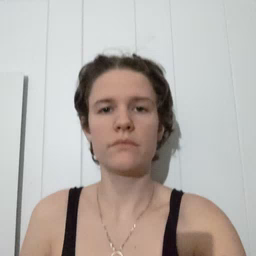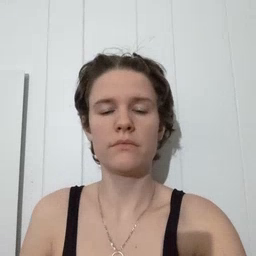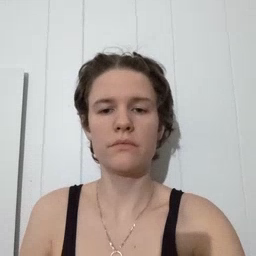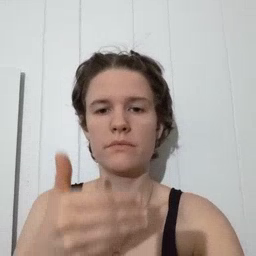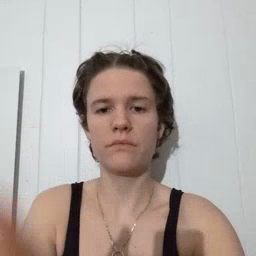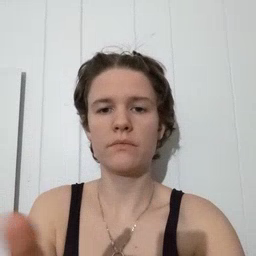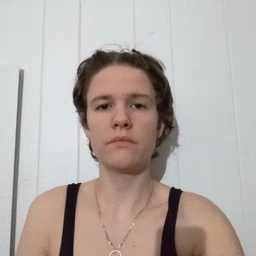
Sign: after